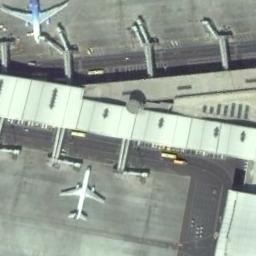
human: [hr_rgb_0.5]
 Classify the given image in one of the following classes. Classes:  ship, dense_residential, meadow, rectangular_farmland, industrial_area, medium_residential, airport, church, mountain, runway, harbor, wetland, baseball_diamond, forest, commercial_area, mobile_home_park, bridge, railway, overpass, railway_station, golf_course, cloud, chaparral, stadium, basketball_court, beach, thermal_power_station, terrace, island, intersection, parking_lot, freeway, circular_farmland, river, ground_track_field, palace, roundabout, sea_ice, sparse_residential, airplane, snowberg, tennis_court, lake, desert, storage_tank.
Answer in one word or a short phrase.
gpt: airplane